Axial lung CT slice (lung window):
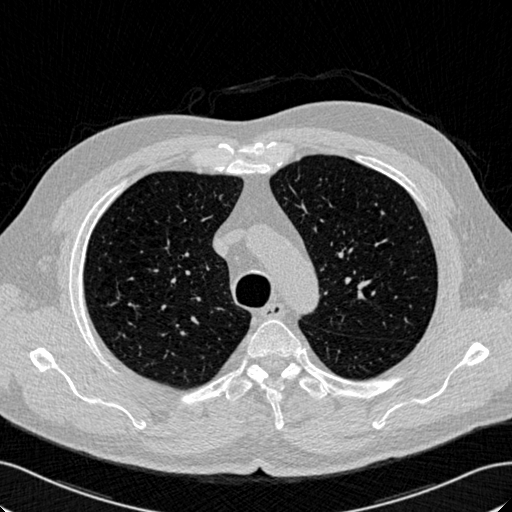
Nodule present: no